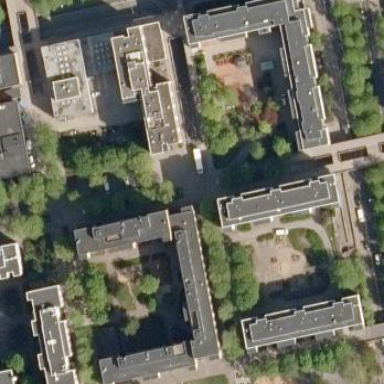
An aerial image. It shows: Apartment building with white exterior.